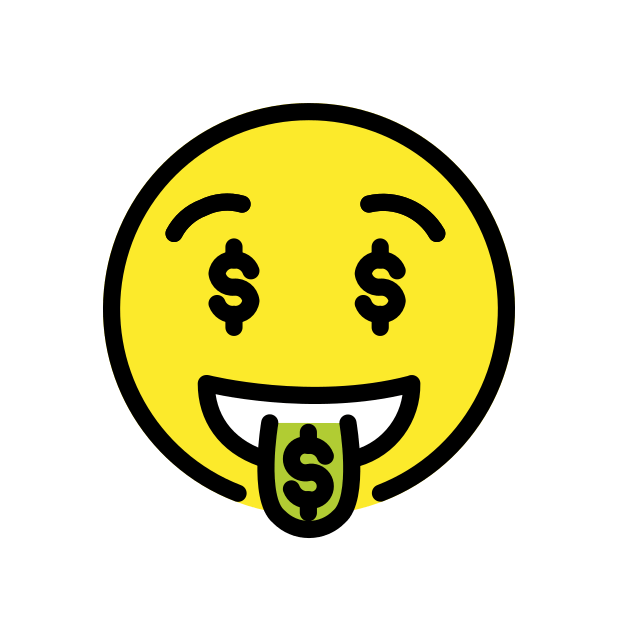
Emoji: 🤑
Name: money-mouth face
Unicode: 0x1f911